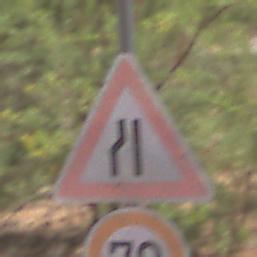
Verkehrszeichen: EinseitigVerengteFahrbahnLinks
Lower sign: Geschwindigkeit70
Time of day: Midday
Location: Outdoor (RoadRail)
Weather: Clear
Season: NotSpecified
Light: Natural